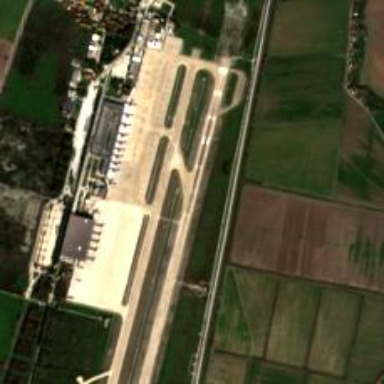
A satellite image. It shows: Runway at airport.